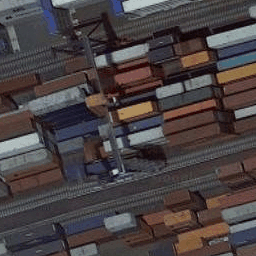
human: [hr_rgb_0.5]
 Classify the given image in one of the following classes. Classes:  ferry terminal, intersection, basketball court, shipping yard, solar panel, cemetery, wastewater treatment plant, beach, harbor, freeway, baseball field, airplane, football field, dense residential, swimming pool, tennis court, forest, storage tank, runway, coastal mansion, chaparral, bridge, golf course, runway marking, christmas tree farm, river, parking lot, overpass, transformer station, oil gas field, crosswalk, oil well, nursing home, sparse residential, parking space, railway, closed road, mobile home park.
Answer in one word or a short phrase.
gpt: shipping yard